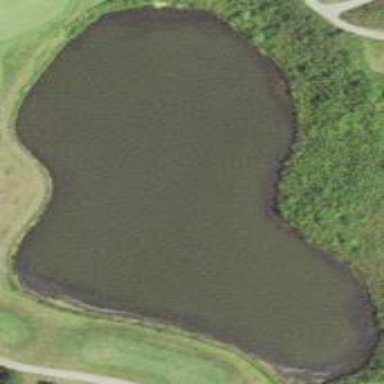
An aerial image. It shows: Water hazard on golf course.